Question: I have a gridview in MVC project which display all records from a table but I want to display just current year's records and on clicking backward or forward arrow the records changes to the previous or next year accordingly.
I just have a 'ActionResult Index' to which returns a list how do I implement a query here?
here is the code in my contrller
'''
public ActionResult Index()
{
return View(db.tbl_HolidayList.ToList());
}
'''
and here is my view code
'''
@foreach (var item in Model) {
<tr>
@* <td>
@Html.TextBoxFor(modelItem => item.Holiday_Id, new { style = "display: none; width:170px; height:15px" })
<div class="displaytext">
@Html.DisplayFor(modelItem => item.Holiday_Id)
</div>
</td>*@
<td>
@Html.TextBoxFor(modelItem => item.Holiday_Name, new { style = "display: none; width:170px; height:15px" })
<div class="displaytext">
@Html.DisplayFor(modelItem => item.Holiday_Name)
</div>
</td>
<td>
@Html.TextBoxFor(modelItem => item.Holiday_Description, new { style = "display: none; width:170px; height:15px" })
<div class="displaytext">
@Html.DisplayFor(modelItem => item.Holiday_Description)
</div>
</td>
<td>
@Html.TextBoxFor(modelItem => item.Holiday_date, new { style = "display: none; width:170px; height:15px" })
<div class="displaytext">
@Html.DisplayFor(modelItem => item.Holiday_date)
</div>
</td>
<td>
@Html.ActionLink("Edit", "Edit", new { id = item.Holiday_Id }, new { @class = "lnkEdit" }) |
@* @Html.ActionLink("Details", "Details", new { id = item.Holiday_Id}, new { @class = "lnkDetail" }) |*@
@Html.ActionLink("Delete", "Delete", new { id = item.Holiday_Id![enter image description here][1] }, new { @class = "lnkDelete" })
'''

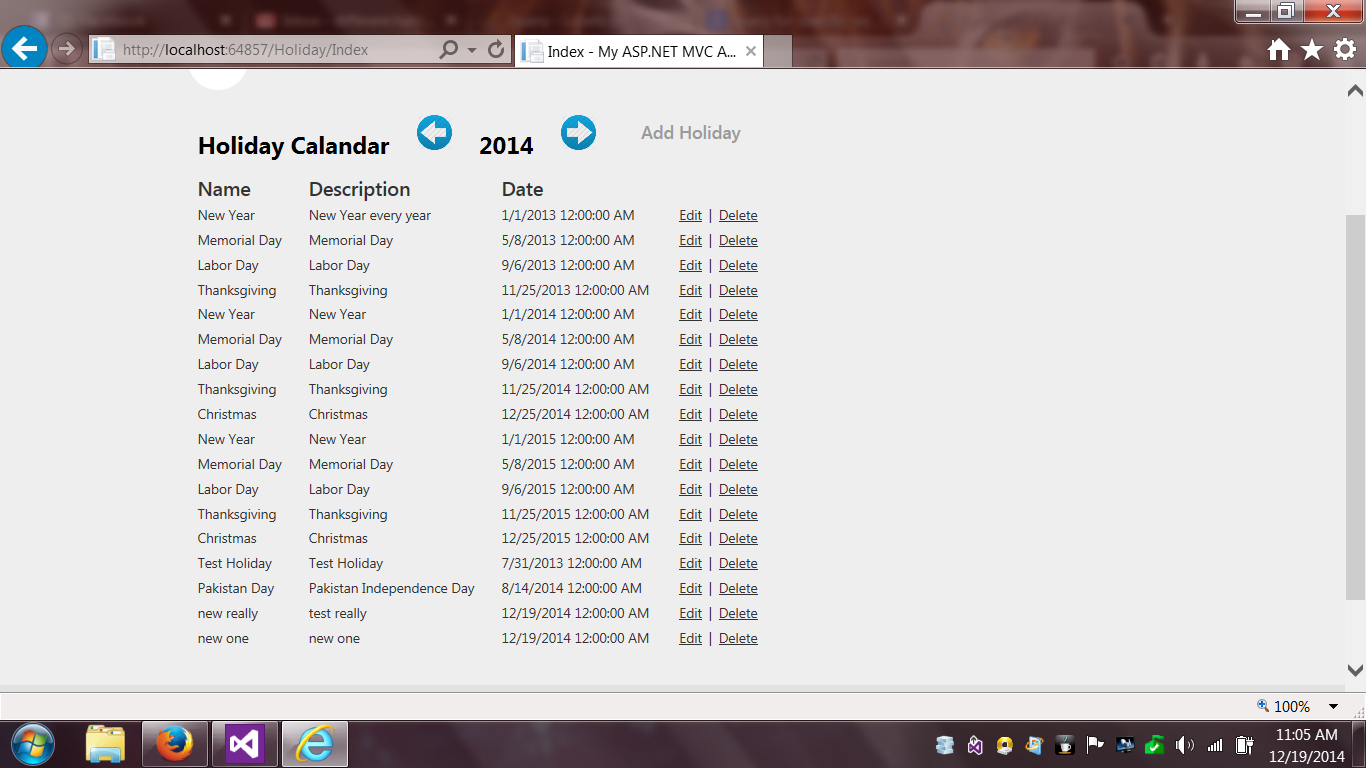
Answer: Have the index method return values for the current year and a separate method that returns values for a specific year as a partial view
Controller (assume HolidaysController)
'''
public ActionResult Index()
{
return View();
}
public ActionResult Details(int year)
{
var model = db.tbl_HolidayList.Where(h => h.Holiday_date.Year == year);
return PartialView(model);
}
'''
Index.cshtml
'''
@{
int year = DateTime.Today.Year;
}
<button type="button" id="previous">Previous</button>
<div id="year">@year</div>
<button type="button" id="next">Next</button>
<div id="details">
@Html.Action("Details", "Holidays", new { id = year })
</div>
<script>
var year = '@year';
var url = '@Url.Action("Details", "Holidays")'; // Assumes the controller is HolidayController
var updateHolidays = function() {
$('#year').text(year);
$('#details').load(url, { id: year });
}
$('#previous').click(function() {
year--;
updateHolidays();
}
$('#next').click(function() {
year++;
updateHolidays;
}
'''
Details.cshtml (partial)
'''
@model IEnumerable<tbl_HolidayList>
<table>
....
<thead>
@foreach (var item in Model)
{
<tr>
<td>
@Html.TextBoxFor(m => item.Holiday_Id, new { @class = "control", id = "" })
....
</td>
....
</tr>
}
</thead>
</table>
'''
css
'''
.control { // could be just input[type="text"] {
display:none;
height:15px;
width: 100%; // style the column widths!
}
'''
Note: use a class name for styling the textboxes (not inline styles) and use 'id = ""' to remove the 'id' attribute from the textbox (otherwise your creating duplicate 'id''s which is invalid html)